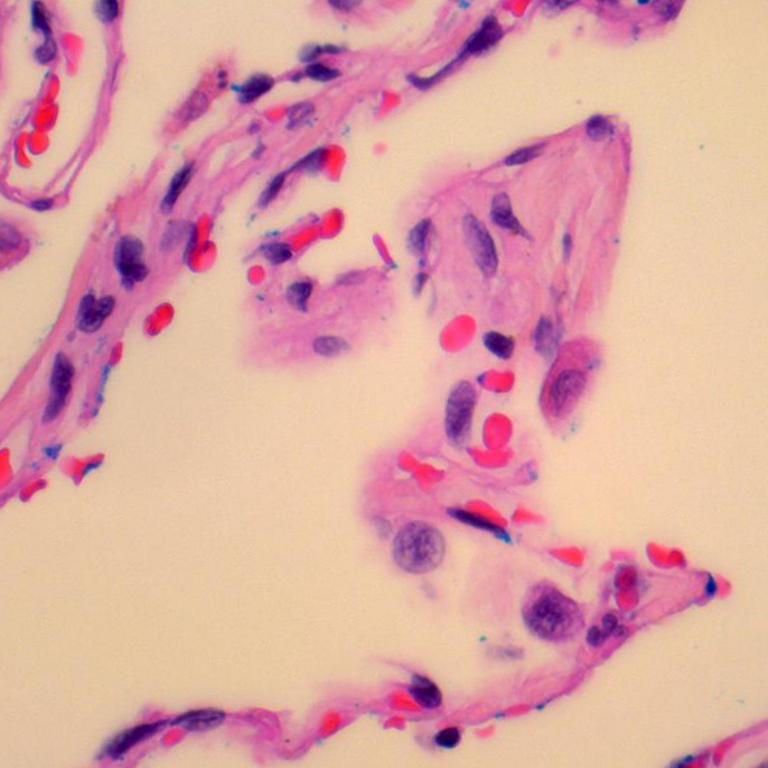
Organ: lung
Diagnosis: benign